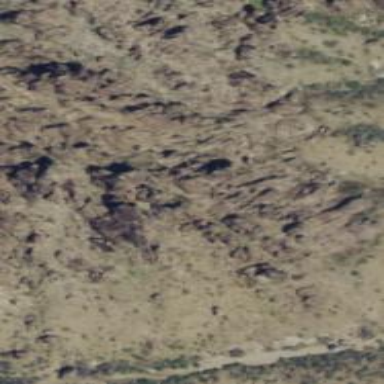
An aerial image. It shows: Landscape dominated by bare rock.